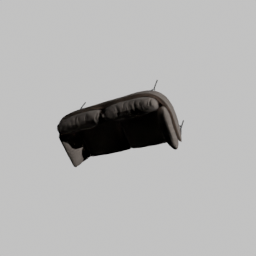
Label: furniture